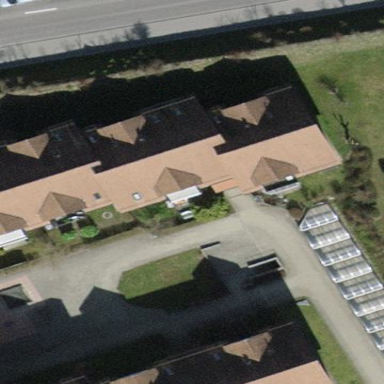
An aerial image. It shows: Tile-roofed apartment building.